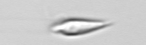
Label: Oxytoxum